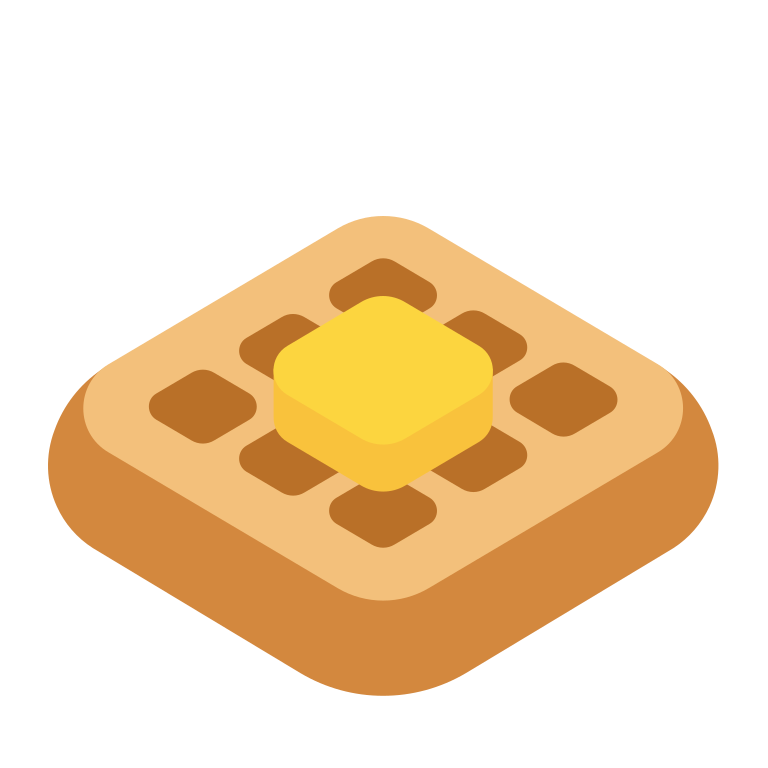
waffle flat